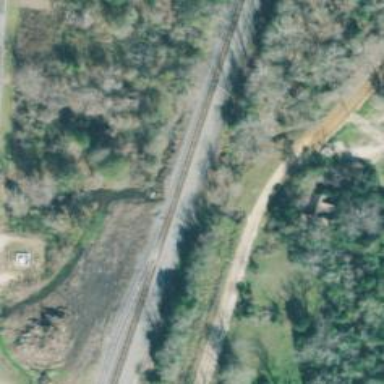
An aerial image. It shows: Railway spur junction.